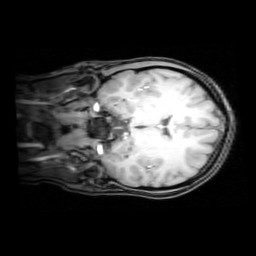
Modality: T1w
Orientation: coronal
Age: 25
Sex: female
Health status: healthy
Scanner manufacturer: philips
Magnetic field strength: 3 T
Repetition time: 0.012 s
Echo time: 0.0037 s